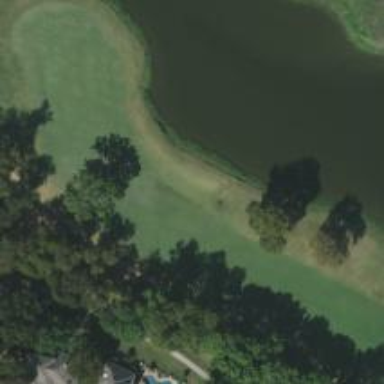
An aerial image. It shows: Golf fairway surrounded by grass.